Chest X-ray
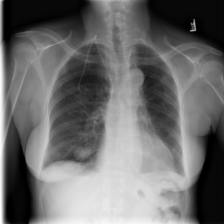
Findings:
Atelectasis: negative
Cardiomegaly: negative
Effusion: negative
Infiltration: negative
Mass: negative
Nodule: positive
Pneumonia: negative
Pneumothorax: negative
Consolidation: negative
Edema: negative
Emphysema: negative
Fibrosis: negative
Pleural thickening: negative
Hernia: negative